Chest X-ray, AP view. Patient: 31 years old, sex F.
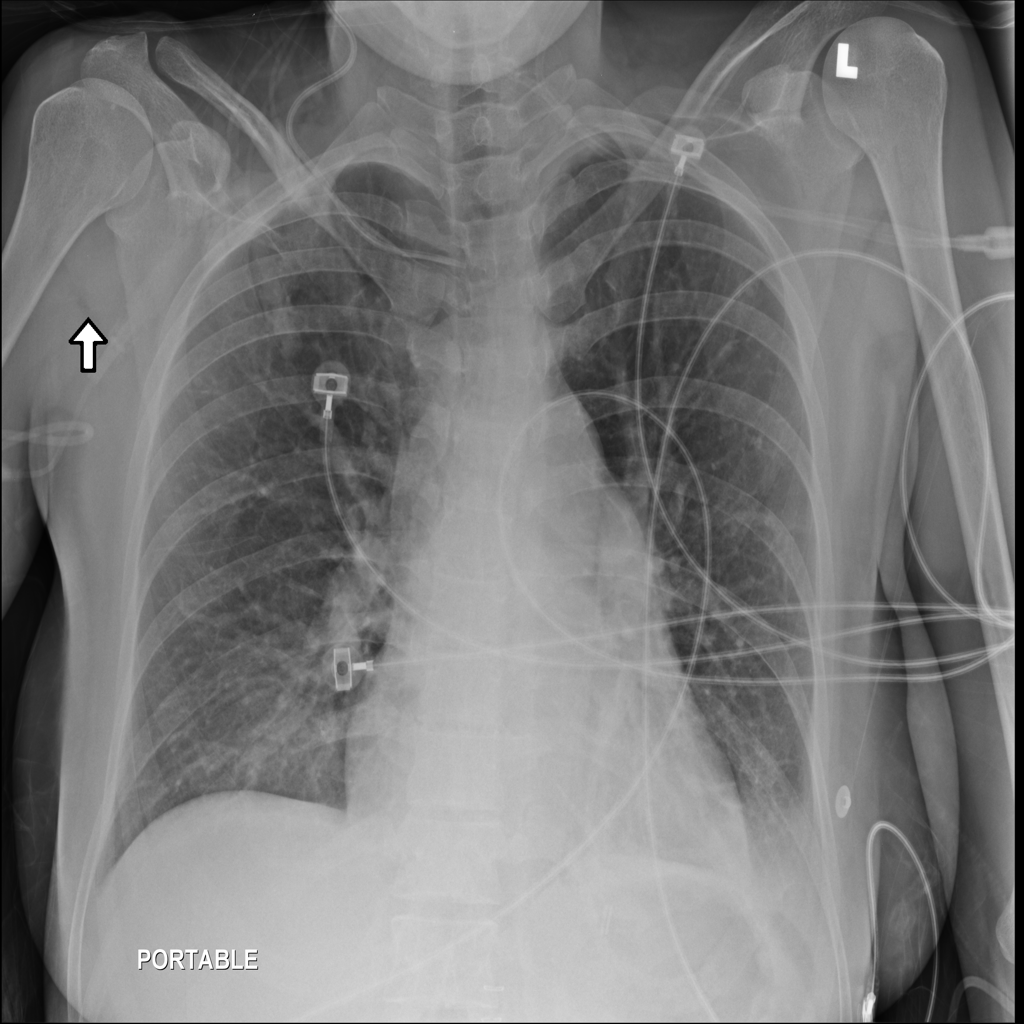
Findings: Consolidation